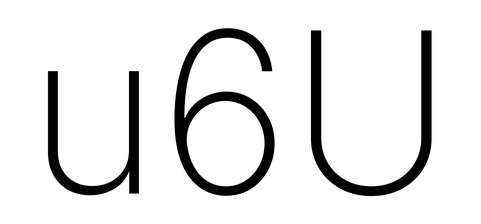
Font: Inter_ExtraLight